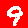
Digit: 9